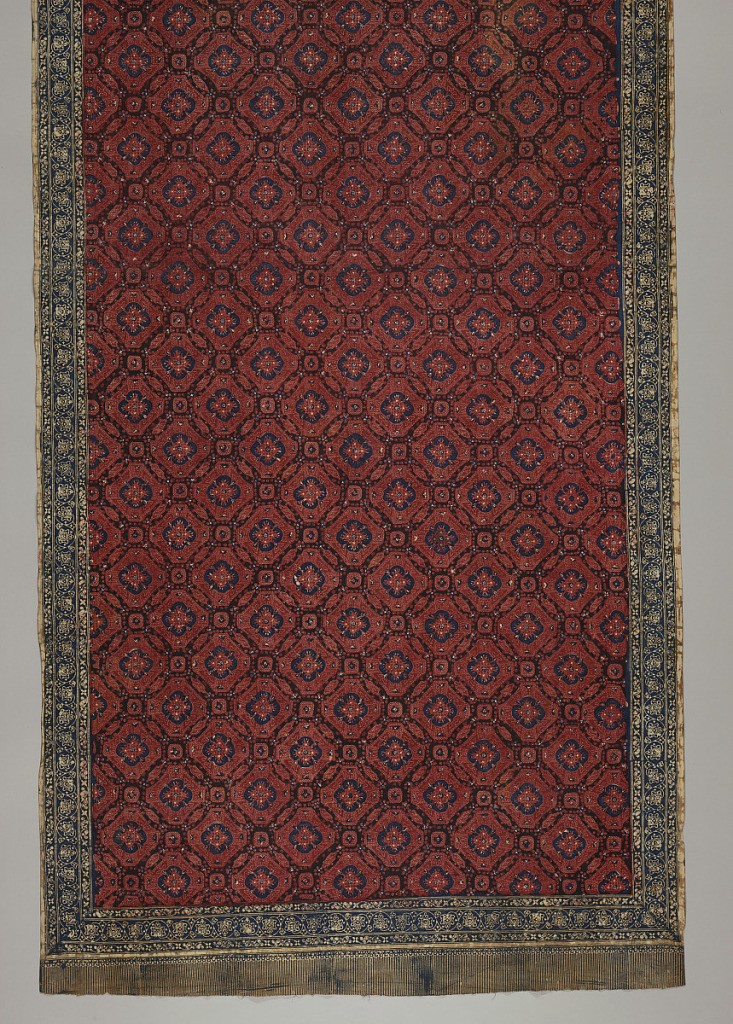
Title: Sarong
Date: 19th century
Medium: cotton Technique: wax resist dyeing (batik) on plain weave
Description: Red and blue batik sarong. Shows "ceplokkan" pattern: flowers or blossoms, symmetrically distributed over surface, stylized, star-like,and contained within a geometric shape. Borders show batiked on fringe.